Question: I'm in the process of moving all my old scripts over to the cakePHP framework. Reason for this is less time spent trying to find and fix bugs and just must better layout and structure. Oh, and speed. But with this comes a huge learning curve. This is my first app with cakePHP, so I'm pretty new (and clueless) with the functions and abilities of the framework.
In an older script, I go through the alphabet recursively to retrieve names from a database that starts with that specific letter. These results are catagorised according to their starting letter.
To achieve this, my old script looked like this:
'''
$letters = 'ABCDEFGHIJKLMNOPQRSTUVWXYZ';
for($l = 0; $l < strlen($letters); $l++) {
$names = mysql_query("SELECT name,ext,new FROM admin_extensions WHERE office = '" . $_GET['branch'] . "' AND name LIKE '" . $letters[$l] . "%' ORDER BY name ASC")or die(mysql_error());
// Do something fancy...
}
'''
I have no idea how to translate this into cakePHP. This script outputted contents to a excel sheet. Here's a small view of what the excel sheet looked like:

My question is simple: How do I achieve the same effect with cakePHP? Since this generates an excel sheet, I'll need to be able to either a) do this in the view, or b) transfer the data to the view file.
Is this possible?
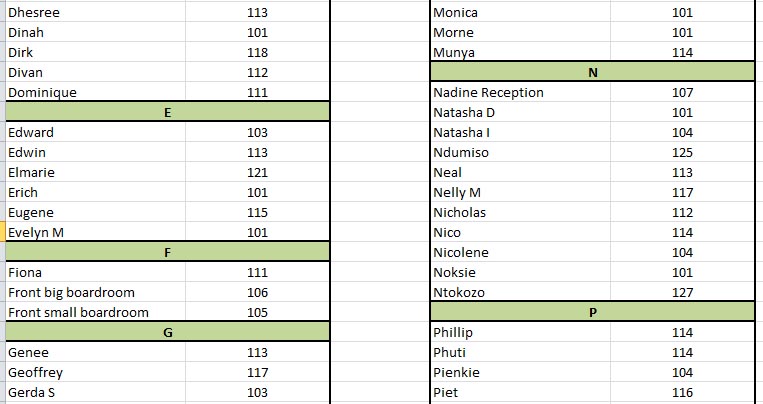
Answer: So after some more sweating, I worked it out.
Here's how I did it.
In my controller:
'''
$letters = 'ABCDEFGHIJKLMNOPQRSTUVWXYZ';
for($l = 0; $l < strlen($letters); $l++) {
$adminExtensions[$letters[$l]] = $this->AdminExtension->find('all',
array(
'conditions' => array(
'AND' => array(
'AdminExtension.location_id'=>'3',
'HrEmployee.name LIKE '=>$letters[$l].'%'
)
)
)
);
}
$this->set(compact('adminExtensions'));
'''
And in my view I did this:
'''
$letters = 'ABCDEFGHIJKLMNOPQRSTUVWXYZ';
$k = 1;
for($l = 0; $l < strlen($letters); $l++) {
$this->PhpExcel->write('B'.($l+$k+1),$letters[$l]);
foreach ($adminExtensions[$letters[$l]] as $adminExtension) {
$k++;
$this->PhpExcel->write('A'.($l+$k+1),$adminExtension['HrEmployee']['name'] . ' ' . $adminExtension['HrEmployee']['surname']);
$this->PhpExcel->write('B'.($l+$k+1),$adminExtension['AdminExtension']['ext']);
}
}
'''
It works perfectly! :)